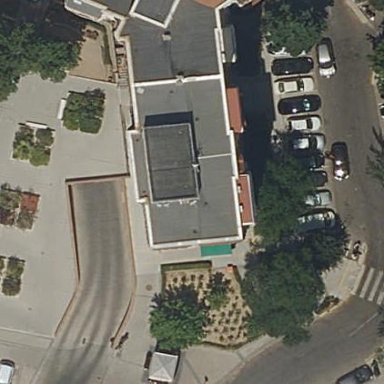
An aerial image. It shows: Residential building.